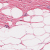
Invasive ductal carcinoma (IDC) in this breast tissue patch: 0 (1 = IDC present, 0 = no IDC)